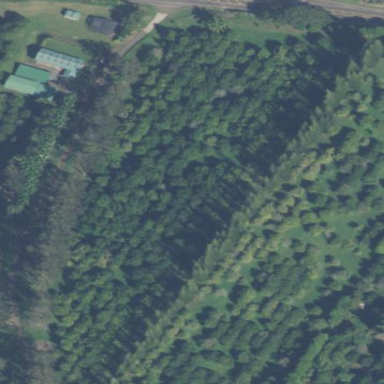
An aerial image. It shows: Orchard filled with macadamia trees.